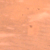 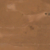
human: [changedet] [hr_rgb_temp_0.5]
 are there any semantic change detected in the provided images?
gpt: Everything remains the same.